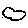
Label: cloud